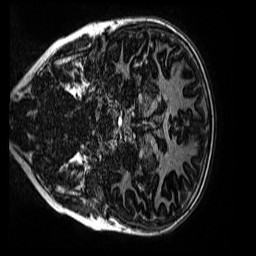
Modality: MP2RAGE
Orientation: coronal
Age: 10
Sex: female
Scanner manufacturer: siemens
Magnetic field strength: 3 T
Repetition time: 4 s
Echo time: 0.00299 s